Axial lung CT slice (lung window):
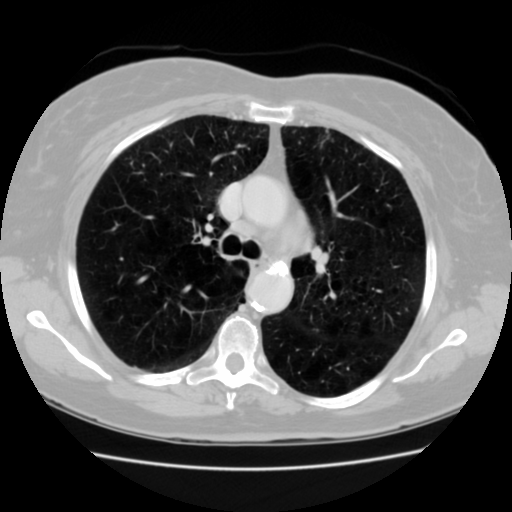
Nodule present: no